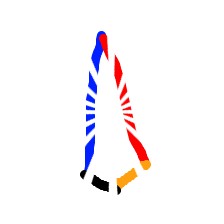
Shape: kite